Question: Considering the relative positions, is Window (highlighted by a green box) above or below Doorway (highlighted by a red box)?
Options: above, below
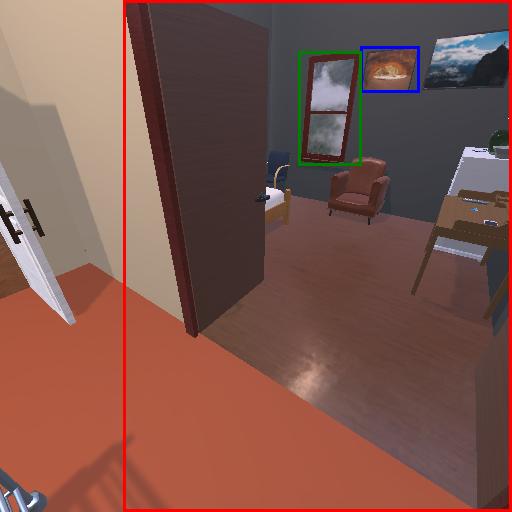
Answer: above